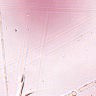
Metastatic tissue present: no